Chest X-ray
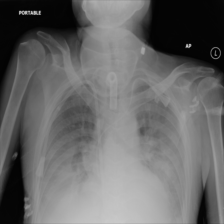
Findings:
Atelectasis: negative
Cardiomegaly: negative
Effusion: positive
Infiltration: negative
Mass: negative
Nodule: negative
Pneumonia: negative
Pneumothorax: negative
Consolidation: negative
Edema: negative
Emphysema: negative
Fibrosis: negative
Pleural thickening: negative
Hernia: negative